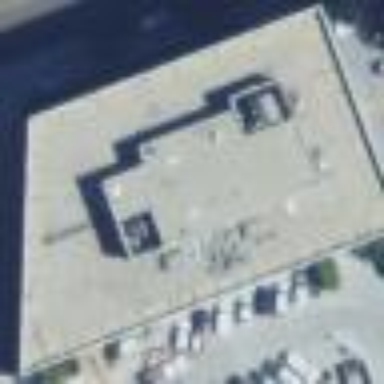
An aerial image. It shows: Commercial building.